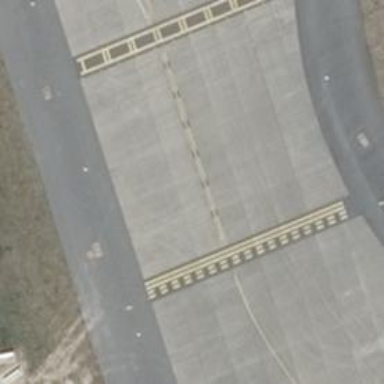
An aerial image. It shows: Runway holding position.